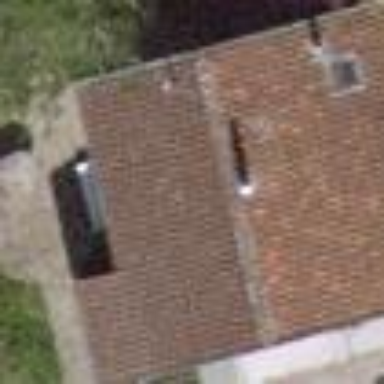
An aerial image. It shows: Simple house.